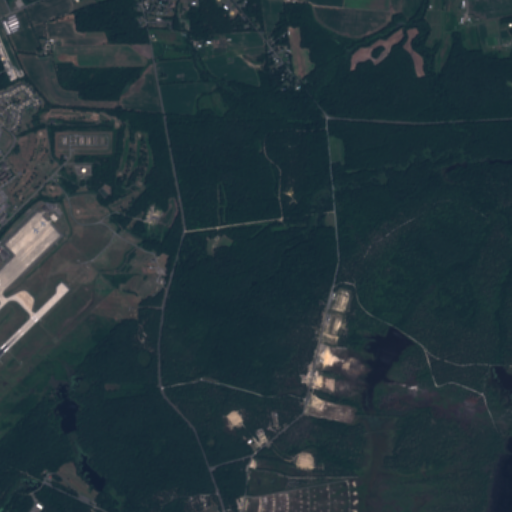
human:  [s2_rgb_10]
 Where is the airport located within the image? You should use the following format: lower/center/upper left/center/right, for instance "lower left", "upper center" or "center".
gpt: The airport is located in the left of the image.
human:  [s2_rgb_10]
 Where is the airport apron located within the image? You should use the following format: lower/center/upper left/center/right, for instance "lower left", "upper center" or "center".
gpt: The airport apron is located in the center left of the image.
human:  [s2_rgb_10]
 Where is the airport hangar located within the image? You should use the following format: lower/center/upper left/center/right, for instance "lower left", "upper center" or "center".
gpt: The airport hangar is located in the center left of the image.
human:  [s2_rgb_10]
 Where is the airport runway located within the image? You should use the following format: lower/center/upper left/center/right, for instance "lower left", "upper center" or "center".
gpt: The airport runway is located in the lower left of the image.
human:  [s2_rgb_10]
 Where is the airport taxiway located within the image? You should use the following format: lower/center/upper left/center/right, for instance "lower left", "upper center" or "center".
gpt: The airport taxiway is located in the lower left of the image.
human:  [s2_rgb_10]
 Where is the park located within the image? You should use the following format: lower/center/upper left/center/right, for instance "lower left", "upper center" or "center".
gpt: The park is located in the upper left of the image.
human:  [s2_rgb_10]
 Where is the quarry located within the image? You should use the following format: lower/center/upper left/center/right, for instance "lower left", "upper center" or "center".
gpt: The quarry is located in the center left of the image.
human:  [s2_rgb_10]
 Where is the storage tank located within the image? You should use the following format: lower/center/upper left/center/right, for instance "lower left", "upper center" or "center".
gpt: The storage tank is located in the upper left of the image.
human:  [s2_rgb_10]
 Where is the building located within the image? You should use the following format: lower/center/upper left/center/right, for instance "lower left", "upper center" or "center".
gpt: The building is located in the left of the image.
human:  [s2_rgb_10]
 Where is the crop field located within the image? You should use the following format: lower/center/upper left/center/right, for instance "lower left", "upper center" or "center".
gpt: There is no crop field in the image.